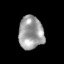
Tissue: skin
Cell type: Epithelial cells
Senescence score: 0.1616
Nuclear area (px): 810
Mean DAPI intensity: 157.836